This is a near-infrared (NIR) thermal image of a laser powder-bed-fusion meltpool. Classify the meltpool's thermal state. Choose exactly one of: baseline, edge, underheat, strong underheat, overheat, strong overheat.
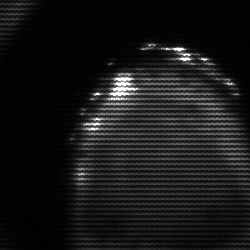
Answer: edge